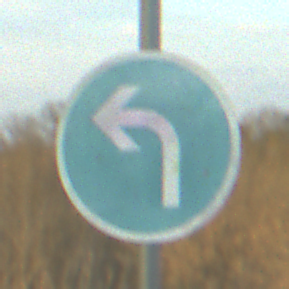
Verkehrszeichen: VorgeschriebeneFahrtrichtungLinks
Umgebung: Outdoor, Nature
Tageszeit: SunriseSunset
Wetter: PartlyCloudy
Licht: Natural
Jahreszeit: NotSpecified
Kontrast: MediumContrast